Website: walmart
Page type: receipt
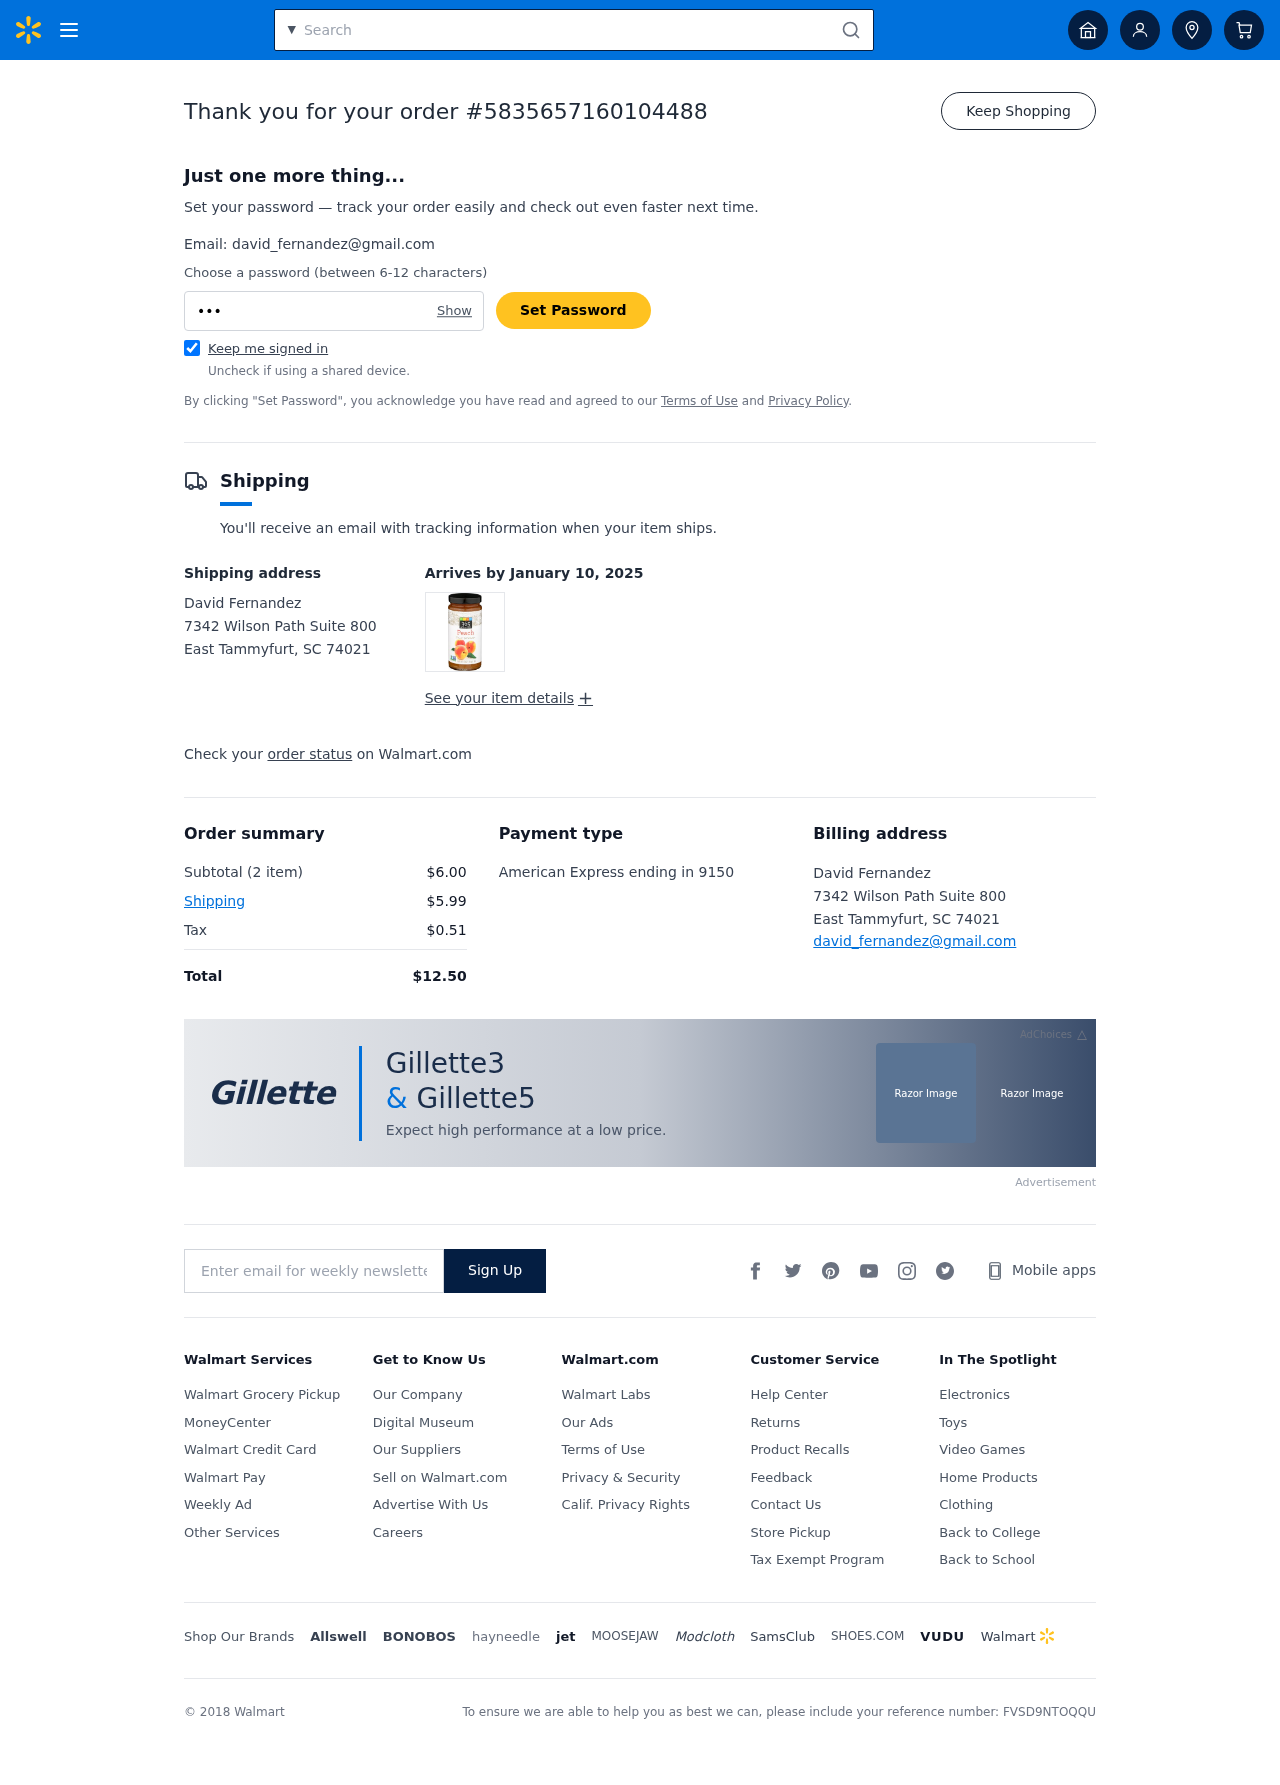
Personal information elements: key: PII_CARD_LAST4
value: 9150
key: PII_CARD_TYPE
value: American Express
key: PII_CITY_STATE_ZIP
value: East Tammyfurt, SC 74021
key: PII_EMAIL
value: david_fernandez@gmail.com
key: PII_FULLNAME
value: David Fernandez
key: PII_STREET
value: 7342 Wilson Path Suite 800
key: PII_FULLNAME2
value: David Fernandez
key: PII_CITY
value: East Tammyfurt
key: PII_STATE_ABBR
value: SC
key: PII_POSTCODE
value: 74021
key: PII_POSTCODE_FULL
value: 74021
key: PII_CITY_STATE
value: East Tammyfurt, SC
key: PII_POSTCODE_NUMERIC
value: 74021
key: PII_EMAIL2
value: david_fernandez@gmail.com
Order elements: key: ORDER_ID
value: #5835657160104488
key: ORDER_DELIVERY_DATE
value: January 10, 2025
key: ORDER_NUM_ITEMS
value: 2 item
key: ORDER_SUBTOTAL
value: $6.00
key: ORDER_SHIPPING_COST
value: $5.99
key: ORDER_TAX
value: $0.51
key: ORDER_TOTAL
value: $12.50
Search elements: key: HEADER_SEARCH
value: Search